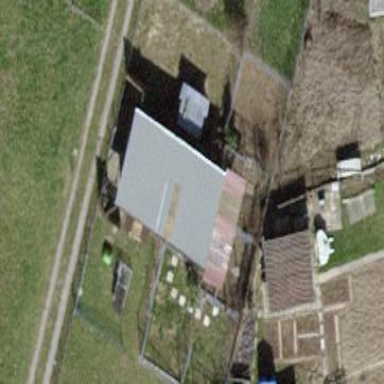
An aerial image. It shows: Flat-roofed building with grey roof.